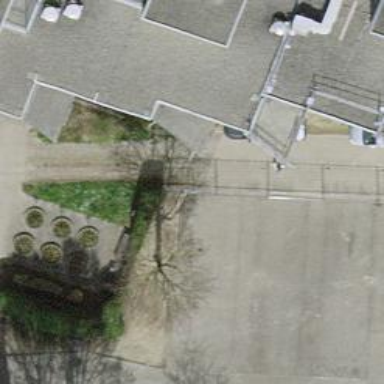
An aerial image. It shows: Gate.